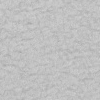
Atmospheric dust classification: not_dusty